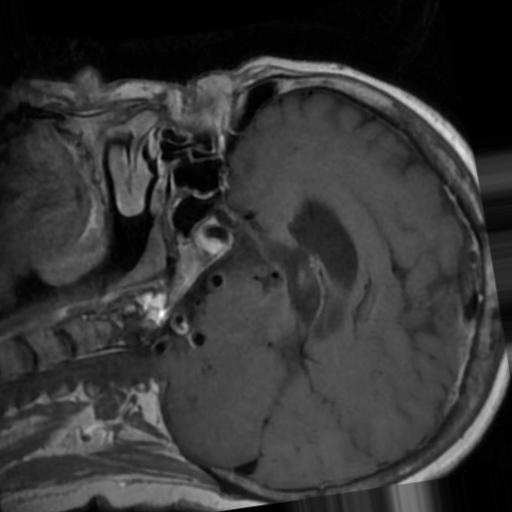
Label: brain_tumor